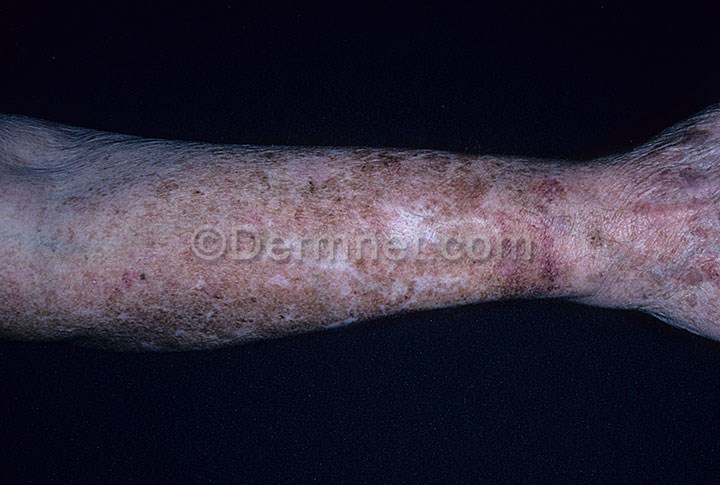
Disease: Light Diseases and Disorders of Pigmentation